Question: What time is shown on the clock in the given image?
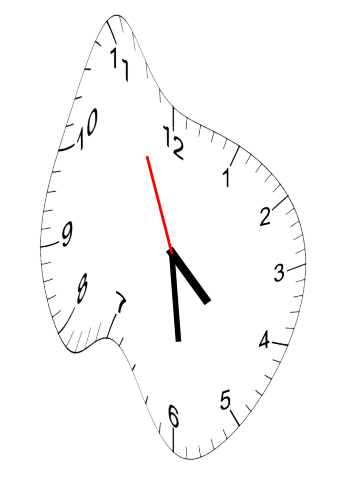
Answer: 04:28:56